Question: I'm still relatively new to css positioning, but have read a few books and watched a few tutorials. I made some palettes over at colourLovers, and wanted to see how they would look when applied to a website as a color scheme. So, using the little coding knowledge I had, I created a page to demonstrate my color scheme. After a while, it became a sort of self-confidence boost, and I've gotten just about done with it when a little thing caught my attention.
I have a two-column layout - on the left, there is the navigation menu, with a header above and a content section to the right, all in their own divs. My question is this - when I scale the page (as in, make the window for viewing it smaller), the content section gets pushed so it wraps under the Div. The way I could fix this was to make an additional div with no bg color and make it as long as the content that contained the navigation div, so they would line up, but it doesn't fix it if you resize the window.
I'm sure there's an easy fix to this, but my limited knowledge doesn't yet know it. If it helps, I've attached an image file below of what the site looks like in my editor (Coda). I also provide a link to the code of that page of my site which I've uploaded to textsnip. You can find it here - <URL>. I have added comments to mark the header, sidebar, and content sections as well. Any help would be greatly appreciated. Thanks in advance!
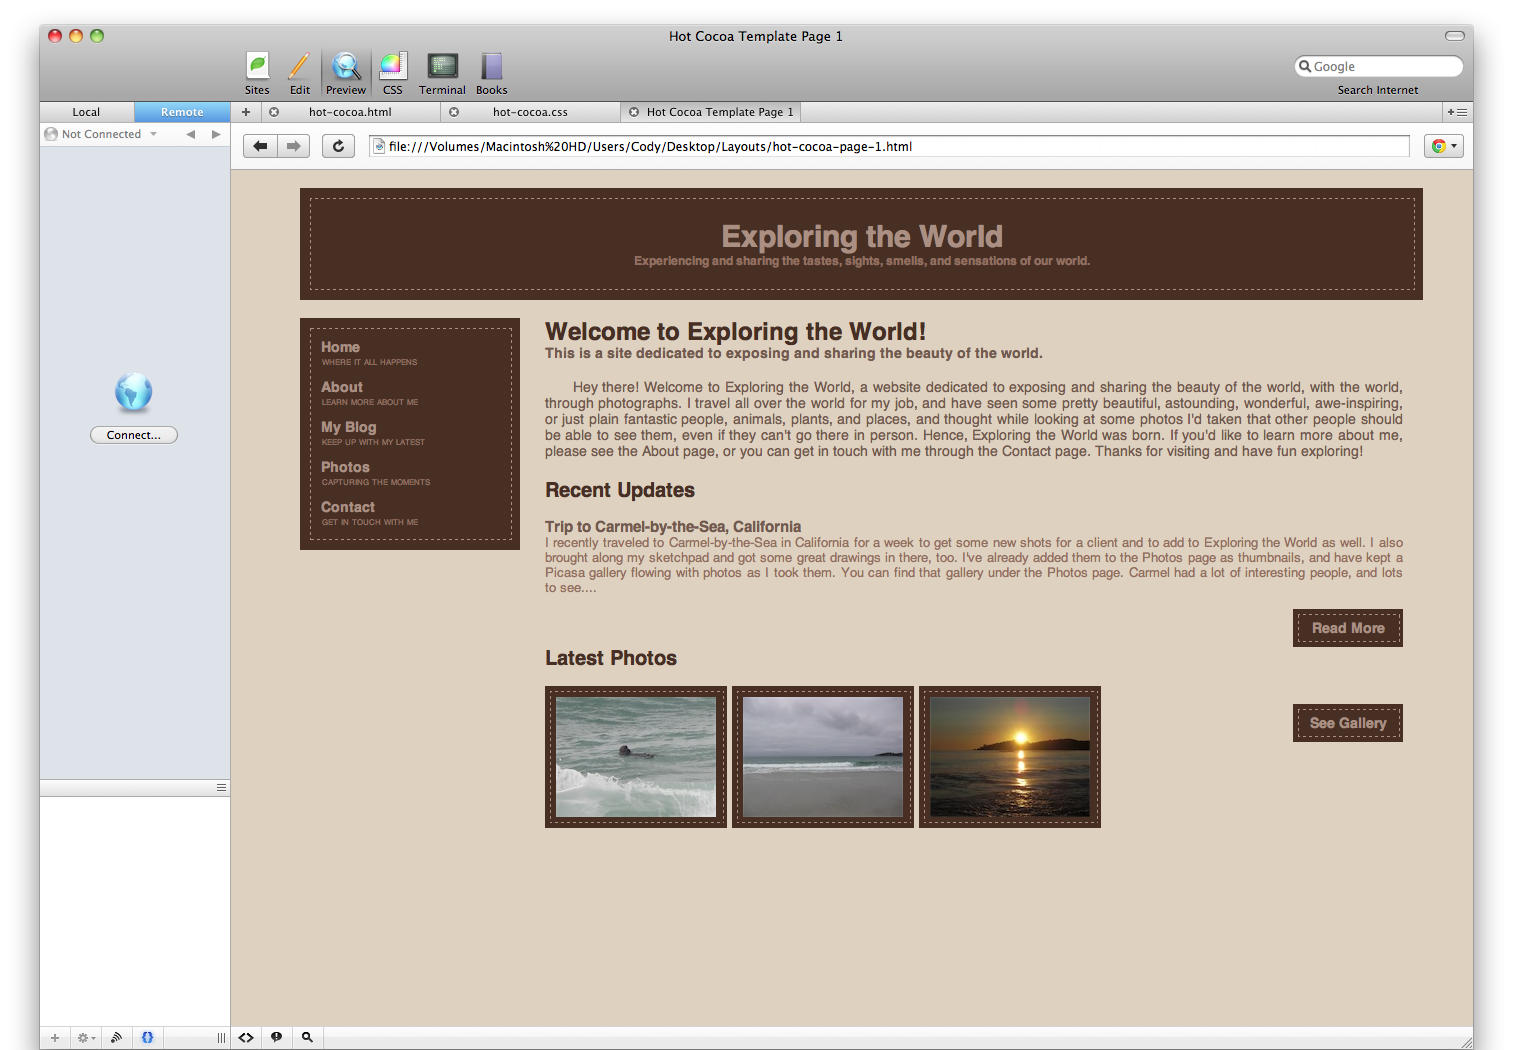
Answer: The easiest solution is to use min-wdith on your container:
'''
<div style="width: 90%; padding: 10px; margin:0 auto; min-width: 400px;">
'''
This won't work on IE6, but will work on everything else. And, if you need IE6, then there are several workarounds that will solve it.